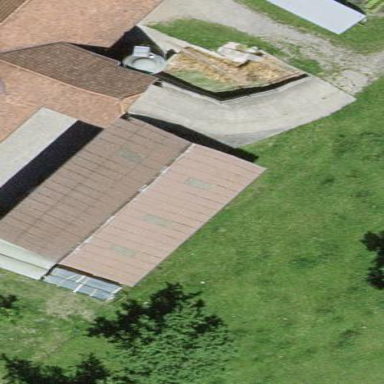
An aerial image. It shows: Barn.